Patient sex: M
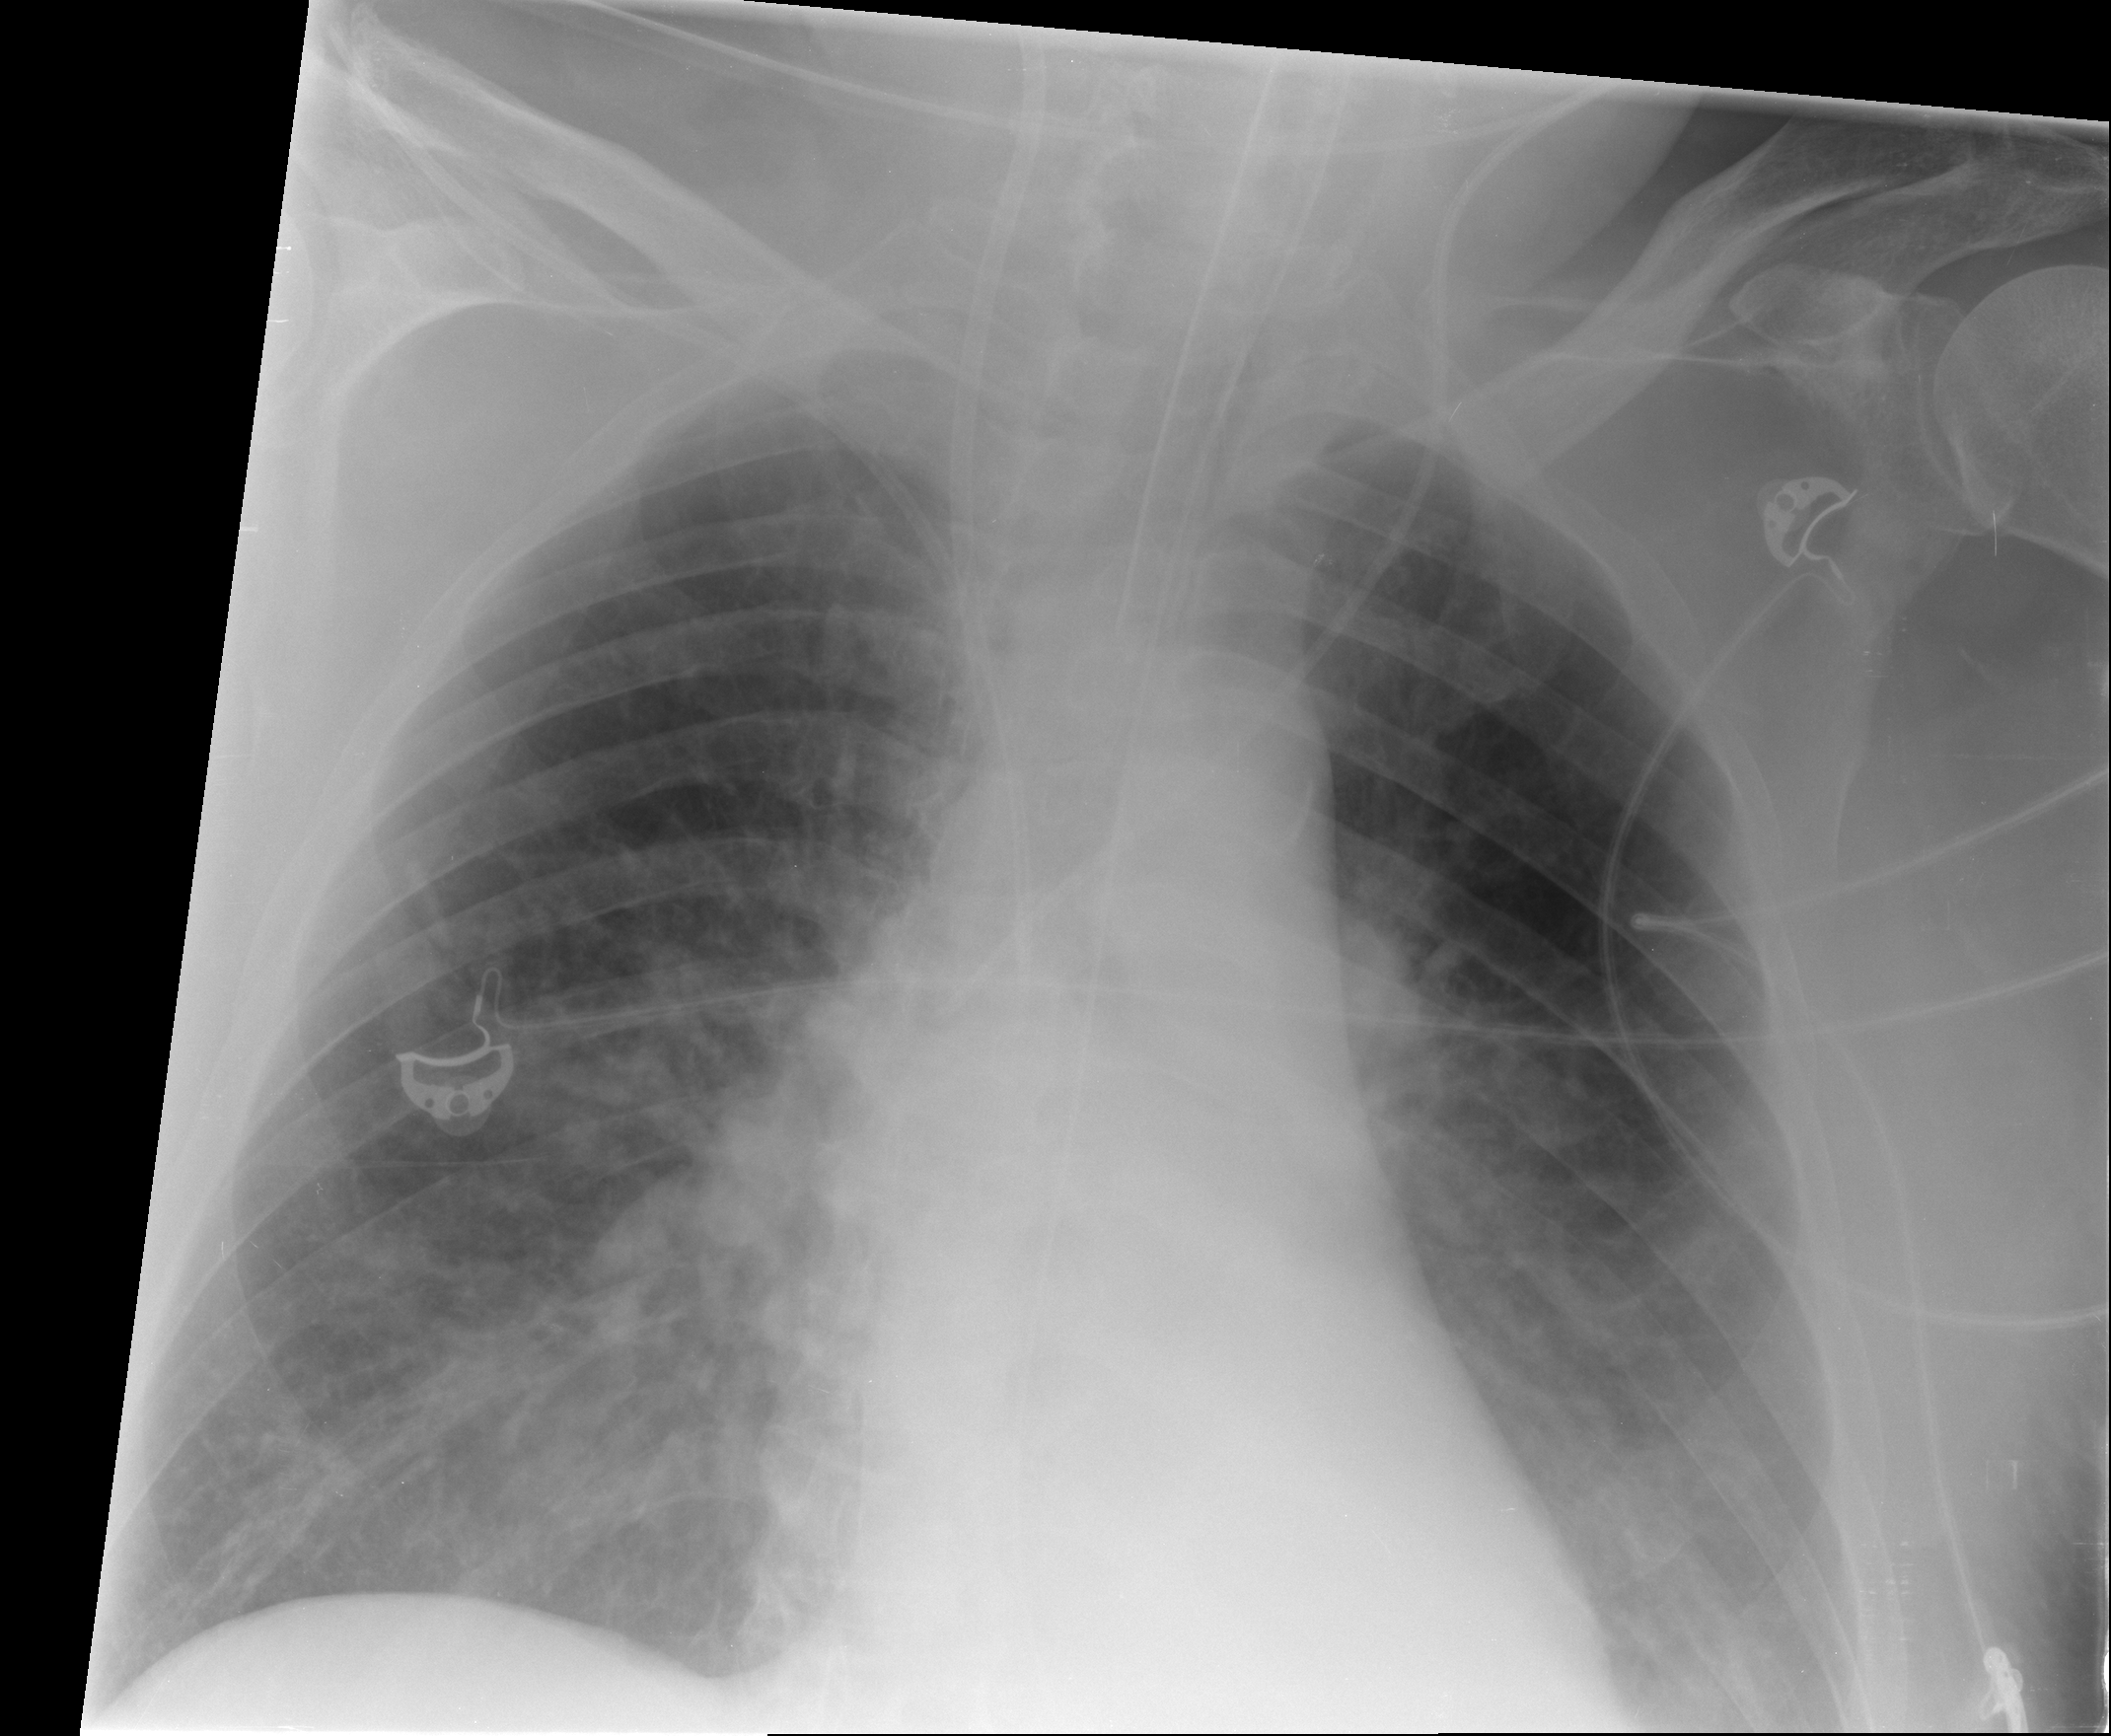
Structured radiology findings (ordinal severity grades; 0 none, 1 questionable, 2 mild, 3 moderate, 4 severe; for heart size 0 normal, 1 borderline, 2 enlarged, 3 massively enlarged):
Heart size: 0
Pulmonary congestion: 2
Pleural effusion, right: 0
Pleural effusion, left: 0
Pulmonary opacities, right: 2
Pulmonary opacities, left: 2
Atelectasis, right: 2
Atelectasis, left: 2